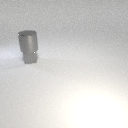
small gray metal cube below large gray metal cylinder